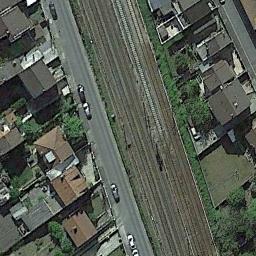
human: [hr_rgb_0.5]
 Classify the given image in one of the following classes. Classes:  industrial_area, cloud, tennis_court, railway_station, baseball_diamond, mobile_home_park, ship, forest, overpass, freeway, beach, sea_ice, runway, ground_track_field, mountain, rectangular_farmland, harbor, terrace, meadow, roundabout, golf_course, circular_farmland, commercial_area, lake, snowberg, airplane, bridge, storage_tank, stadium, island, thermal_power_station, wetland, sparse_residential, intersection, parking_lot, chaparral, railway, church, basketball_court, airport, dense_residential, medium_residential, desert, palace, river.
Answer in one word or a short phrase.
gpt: railway